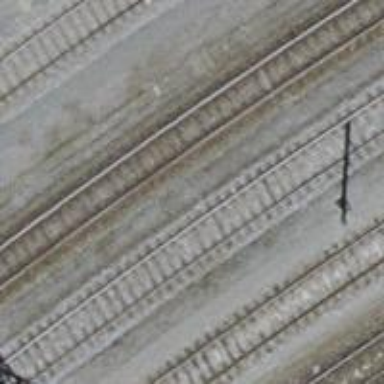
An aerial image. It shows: Single-track railway with electrified contact lines.